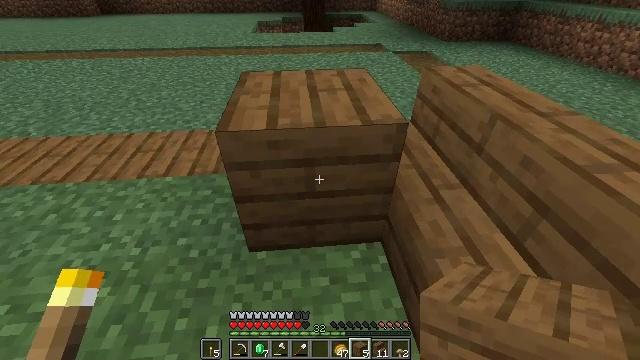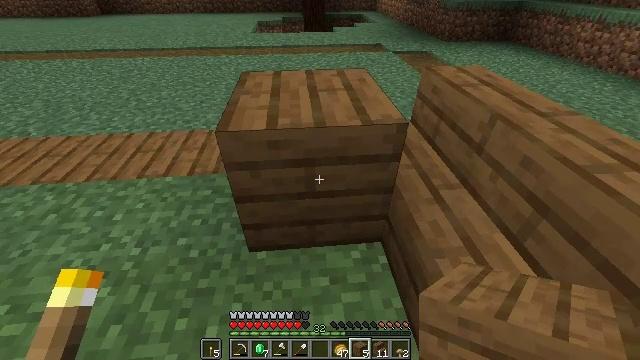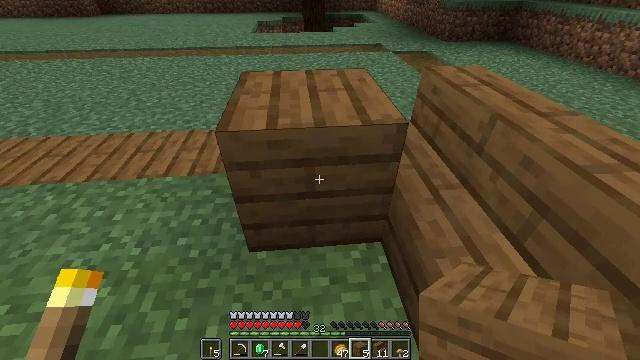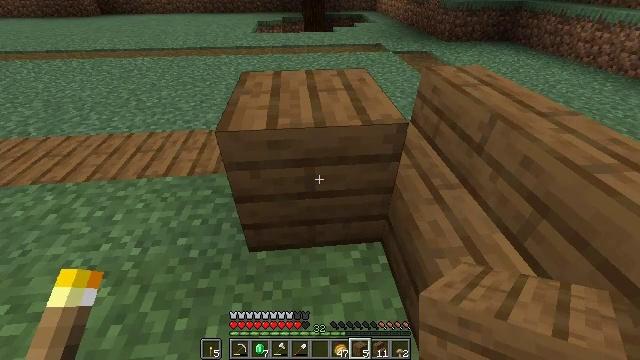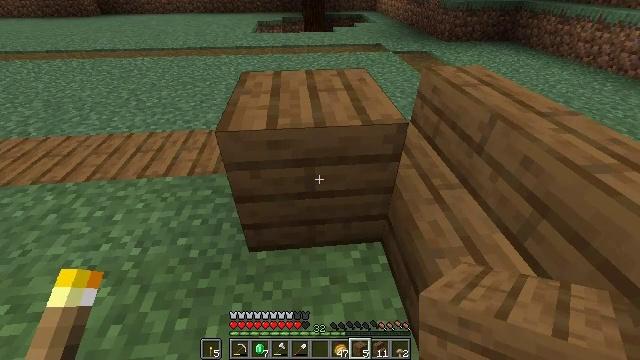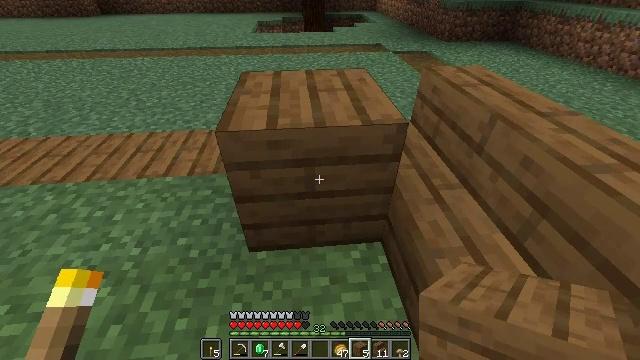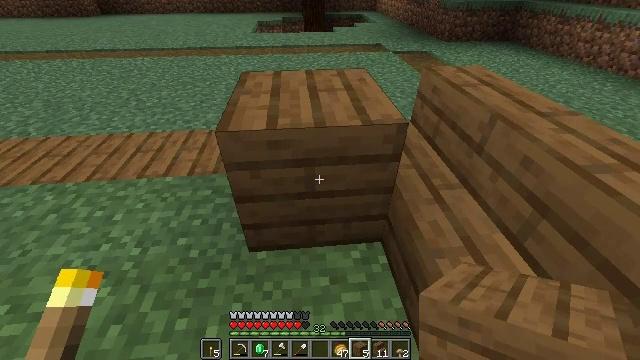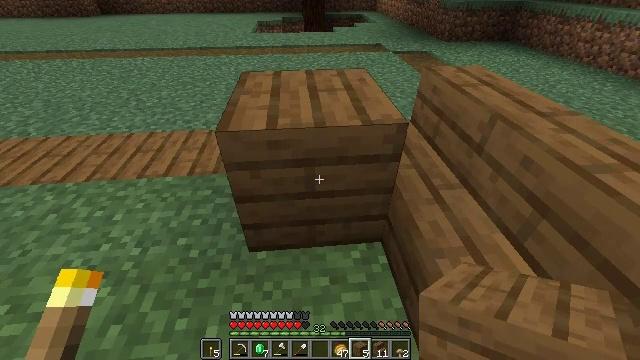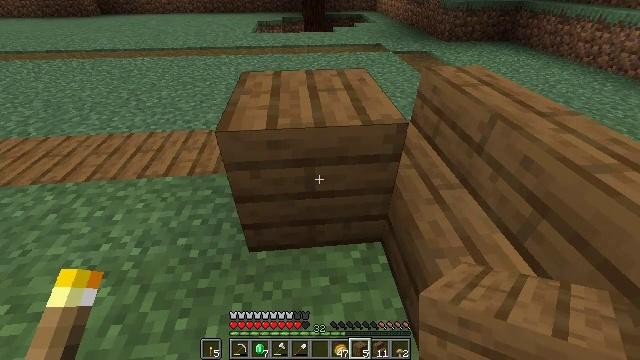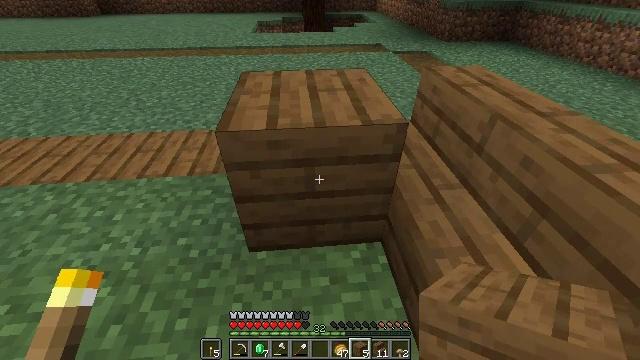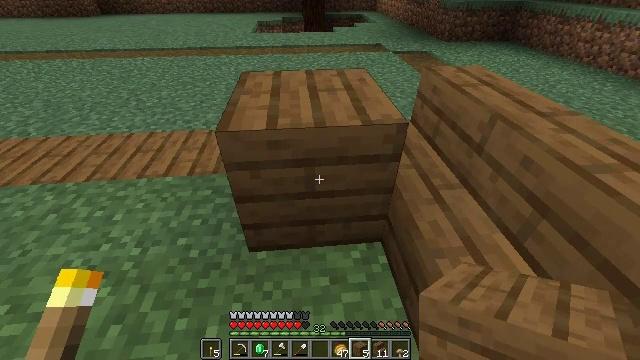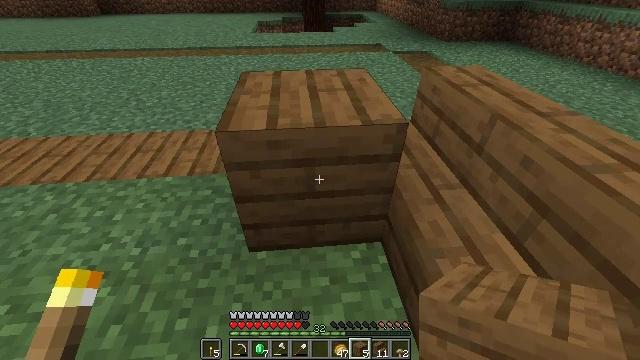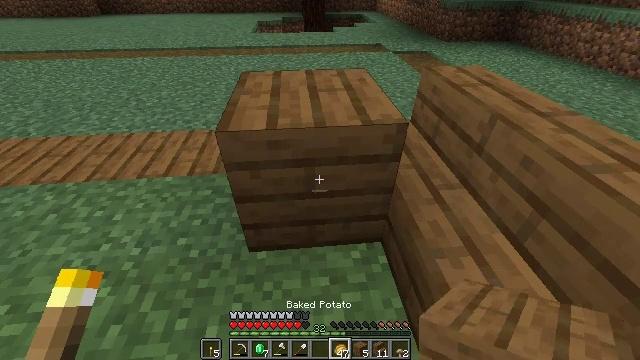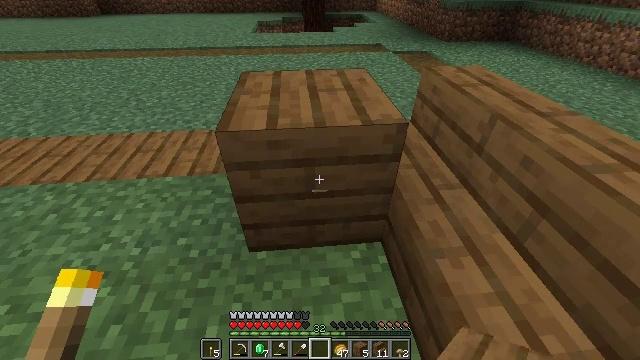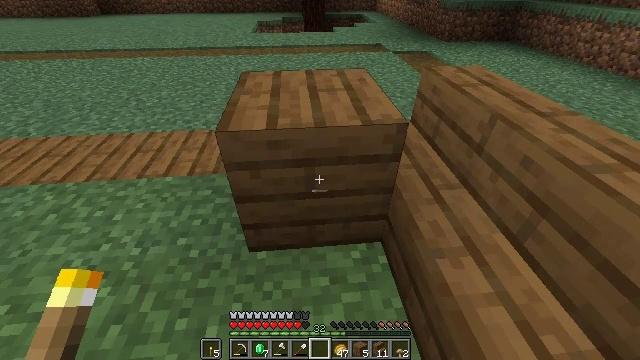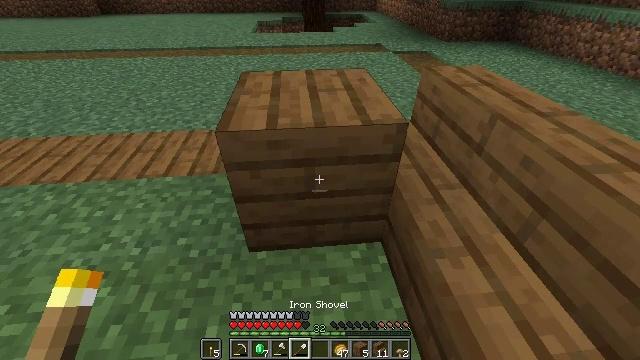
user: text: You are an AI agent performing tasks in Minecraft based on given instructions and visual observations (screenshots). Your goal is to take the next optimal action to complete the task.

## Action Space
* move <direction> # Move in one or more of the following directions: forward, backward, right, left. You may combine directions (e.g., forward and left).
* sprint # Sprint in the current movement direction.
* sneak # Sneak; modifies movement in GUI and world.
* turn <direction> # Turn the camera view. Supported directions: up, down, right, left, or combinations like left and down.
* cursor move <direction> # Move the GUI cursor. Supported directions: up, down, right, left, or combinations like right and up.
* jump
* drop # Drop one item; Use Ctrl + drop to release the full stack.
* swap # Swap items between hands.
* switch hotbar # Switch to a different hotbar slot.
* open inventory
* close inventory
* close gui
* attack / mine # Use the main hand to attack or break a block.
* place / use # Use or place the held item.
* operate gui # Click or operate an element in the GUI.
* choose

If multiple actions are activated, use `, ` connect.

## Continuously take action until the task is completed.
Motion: motion action
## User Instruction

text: Break the spruce stairs for wood.
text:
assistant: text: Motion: no_op
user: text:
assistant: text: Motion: no_op
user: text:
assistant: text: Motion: no_op
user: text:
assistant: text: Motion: no_op
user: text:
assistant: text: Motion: no_op
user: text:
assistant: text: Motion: no_op
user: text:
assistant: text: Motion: no_op
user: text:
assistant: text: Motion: no_op
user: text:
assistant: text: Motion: no_op
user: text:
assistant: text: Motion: no_op
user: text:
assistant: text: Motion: no_op
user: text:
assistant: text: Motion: no_op
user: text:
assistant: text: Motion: no_op
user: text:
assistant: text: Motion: no_op
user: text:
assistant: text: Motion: no_op
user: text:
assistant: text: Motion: no_op
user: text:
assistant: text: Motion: no_op
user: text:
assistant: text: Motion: no_op
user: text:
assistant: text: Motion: no_op
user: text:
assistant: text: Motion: no_op
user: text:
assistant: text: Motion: no_op
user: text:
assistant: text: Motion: no_op
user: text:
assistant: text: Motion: no_op
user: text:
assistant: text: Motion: no_op
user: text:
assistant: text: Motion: no_op
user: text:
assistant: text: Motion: no_op
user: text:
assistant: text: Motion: no_op
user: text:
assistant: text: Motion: no_op
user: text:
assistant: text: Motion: no_op
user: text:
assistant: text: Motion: no_op